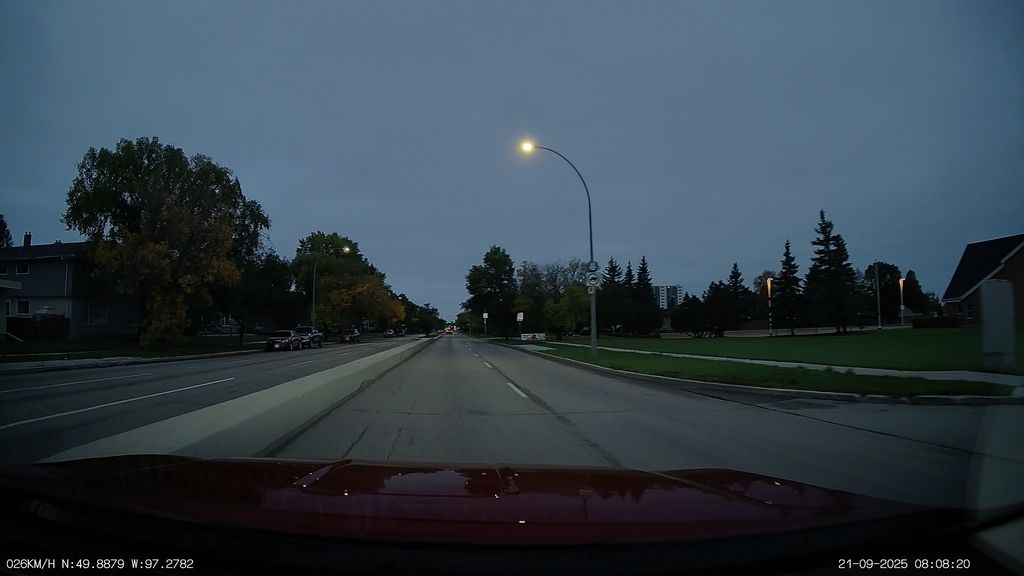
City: winnipeg